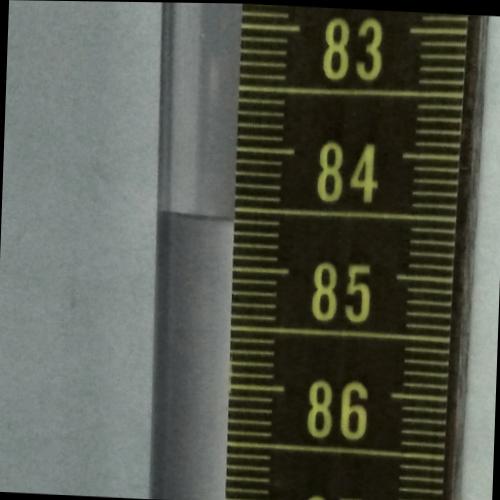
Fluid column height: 84.6 cm